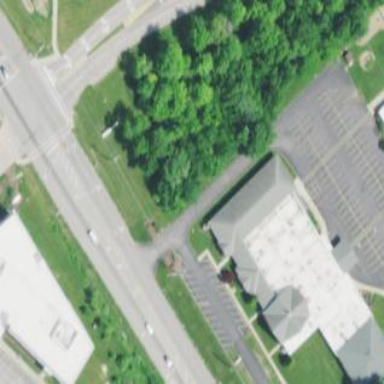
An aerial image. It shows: Building that serves as place of worship.